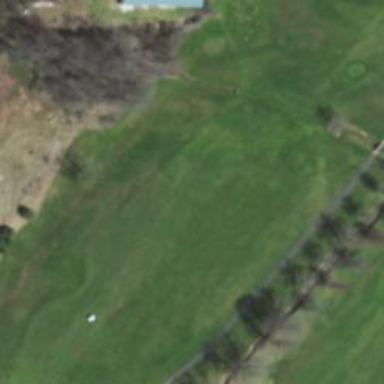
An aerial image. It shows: View of golf hole.